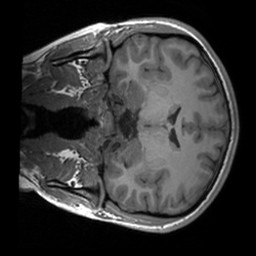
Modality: T1w
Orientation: coronal
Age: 21
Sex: female
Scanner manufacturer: siemens
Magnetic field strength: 3 T
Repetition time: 1.9 s
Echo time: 0.00226 s